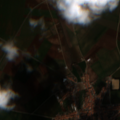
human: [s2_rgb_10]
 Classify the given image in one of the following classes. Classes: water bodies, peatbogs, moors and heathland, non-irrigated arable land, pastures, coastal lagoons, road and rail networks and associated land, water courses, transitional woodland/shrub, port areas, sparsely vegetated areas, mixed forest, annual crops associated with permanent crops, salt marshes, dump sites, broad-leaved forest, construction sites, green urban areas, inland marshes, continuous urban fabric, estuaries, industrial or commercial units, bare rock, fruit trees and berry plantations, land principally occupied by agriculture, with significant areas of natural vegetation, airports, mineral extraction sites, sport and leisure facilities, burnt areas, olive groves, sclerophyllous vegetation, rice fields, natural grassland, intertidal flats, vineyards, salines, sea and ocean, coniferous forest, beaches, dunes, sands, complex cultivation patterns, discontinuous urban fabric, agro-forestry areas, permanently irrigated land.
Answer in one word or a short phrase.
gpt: discontinuous urban fabric, non-irrigated arable land